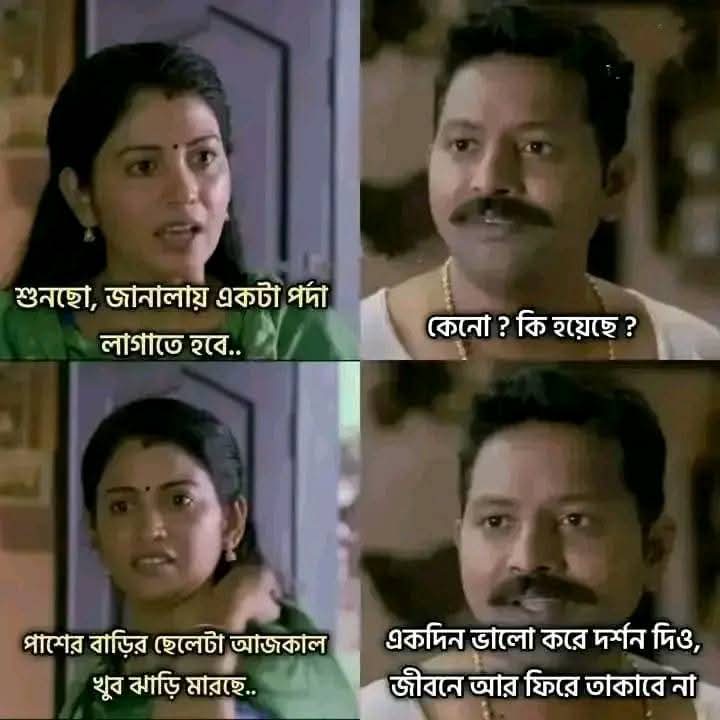
Text: শুনছো, জানালায় একটা পর্দা লাগাতে হবে..
কেনো? কি হয়েছে?
পাশের বাড়ির ছেলেটা আজকাল খুব ঝাড়ি মারছে..
একদিন ভালো করে দর্শন দিও, জীবনে আর ফিরে তাকাবে না
Label: Non Hate